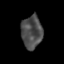
Tissue: skin
Cell type: Epithelial cells
Senescence score: 0.2534
Nuclear area (px): 672
Mean DAPI intensity: 76.592